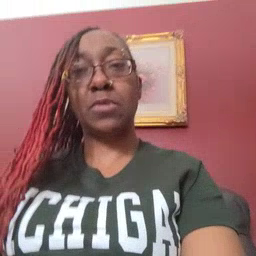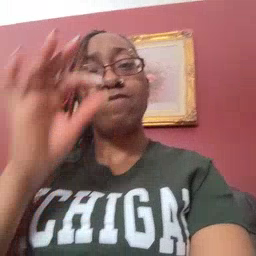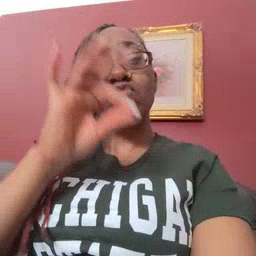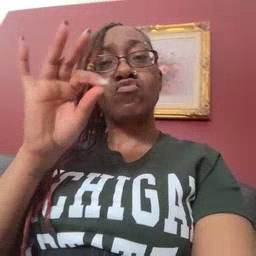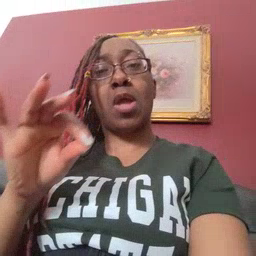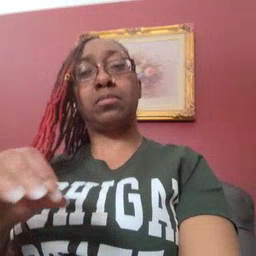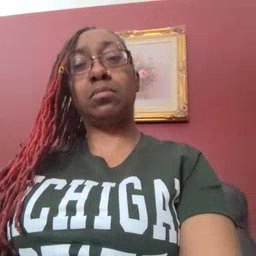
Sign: frenchfries